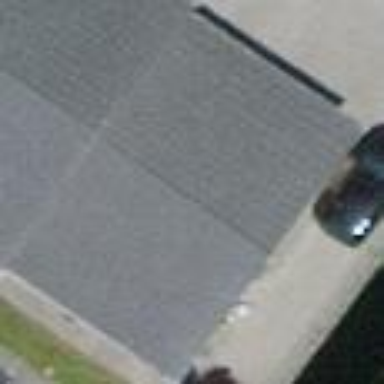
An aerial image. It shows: Garage building.